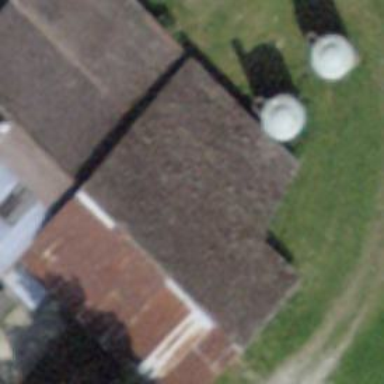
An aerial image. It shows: Barn.